Field crop: maize
Growth stage: 2
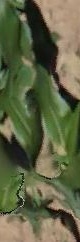
Species: maize